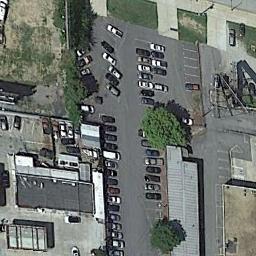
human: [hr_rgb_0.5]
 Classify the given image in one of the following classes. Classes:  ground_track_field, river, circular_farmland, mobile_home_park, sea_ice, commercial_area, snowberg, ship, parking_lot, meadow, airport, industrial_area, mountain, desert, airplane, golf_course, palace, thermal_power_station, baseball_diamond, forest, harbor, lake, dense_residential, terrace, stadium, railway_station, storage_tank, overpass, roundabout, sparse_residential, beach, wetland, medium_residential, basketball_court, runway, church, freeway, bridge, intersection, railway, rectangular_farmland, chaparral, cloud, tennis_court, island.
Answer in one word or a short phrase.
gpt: parking_lot